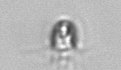
Label: Balanion